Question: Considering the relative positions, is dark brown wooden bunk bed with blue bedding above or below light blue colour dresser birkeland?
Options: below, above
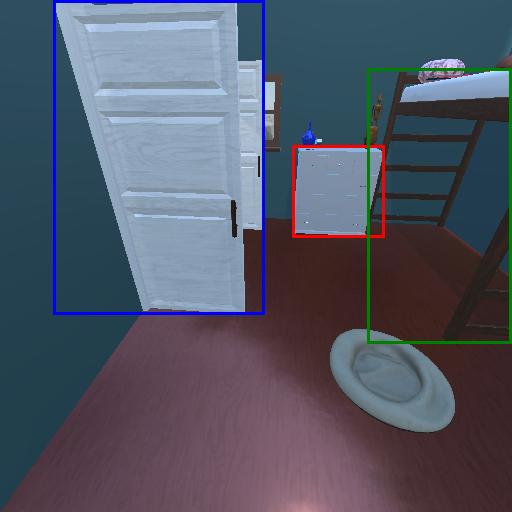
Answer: below